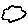
Label: cloud